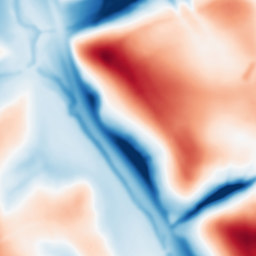
Category: multiscale
Decomposition family: dog_multiscale
Decomposition parameters: sigma_ratio: 2
n_scales: 4
base_sigma: 2
Upsampling method: linear_exact
Upsampling parameters: scale: 4
Upsampling scale: 4